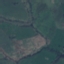
Land use / land cover: Pasture